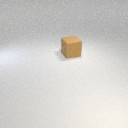
large brown rubber cube